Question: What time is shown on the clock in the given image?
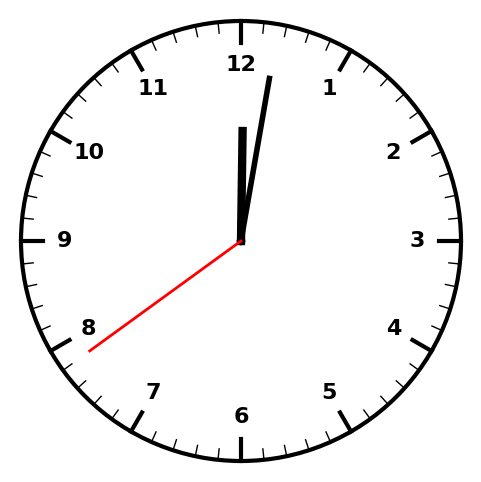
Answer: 12:01:39